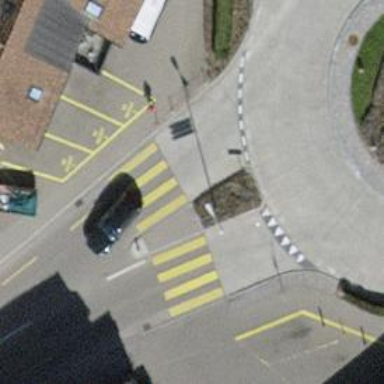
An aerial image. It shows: Marked footway crossing with asphalt surface. There is crossing island present.